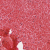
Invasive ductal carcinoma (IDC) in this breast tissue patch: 0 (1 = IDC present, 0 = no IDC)